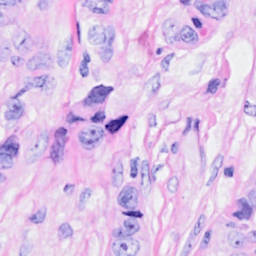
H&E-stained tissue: Breast